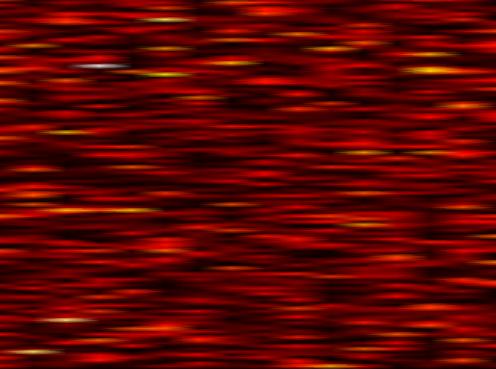
Label: OFDM